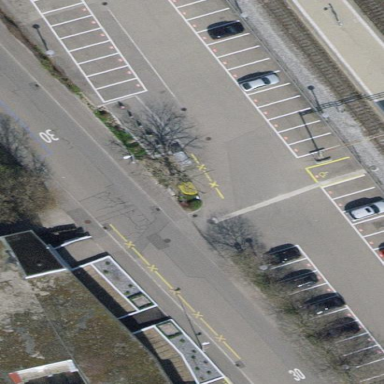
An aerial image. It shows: Parking area with surface.